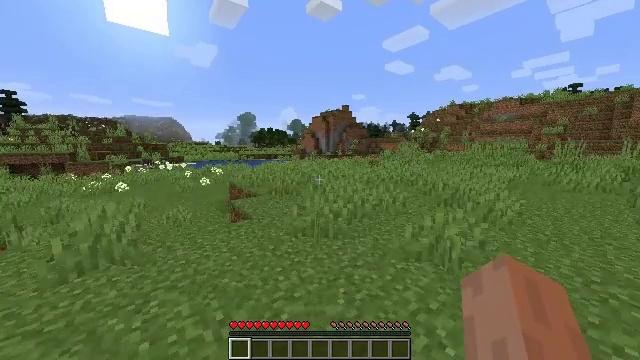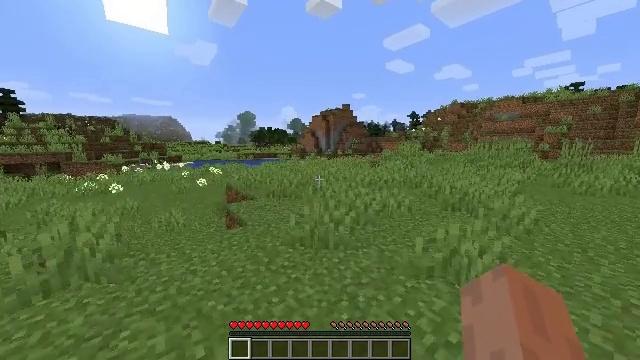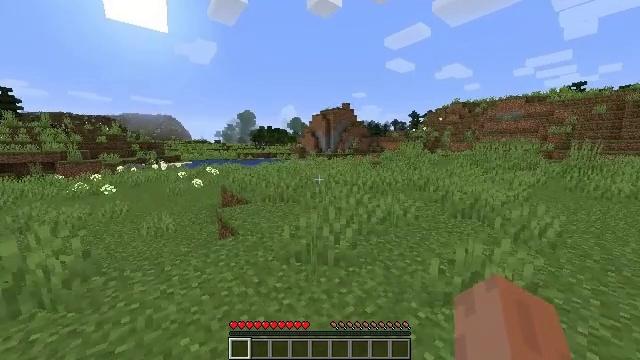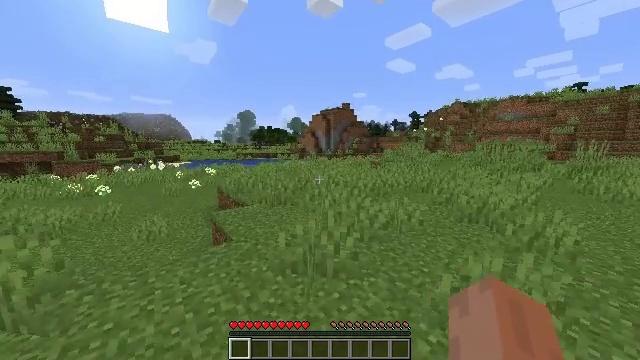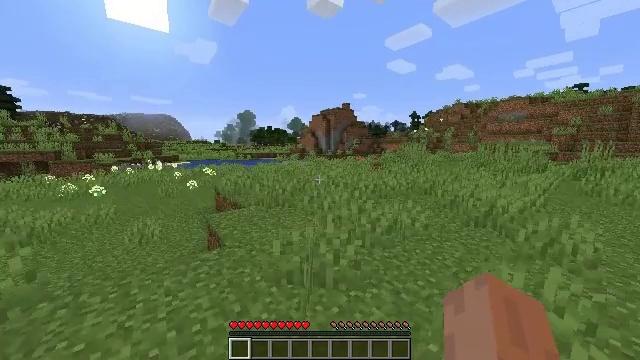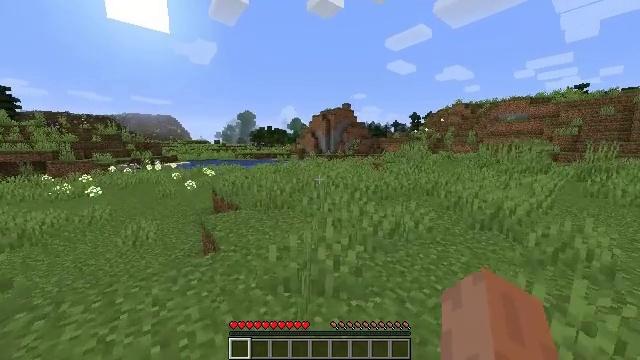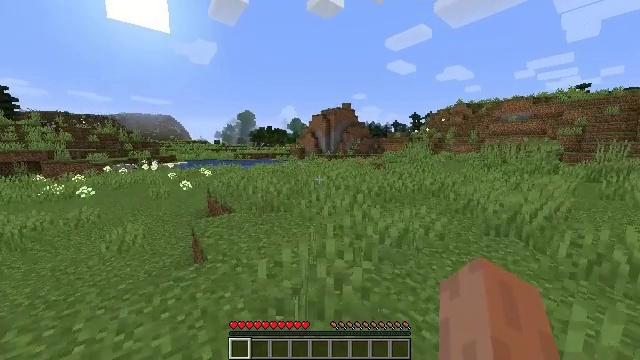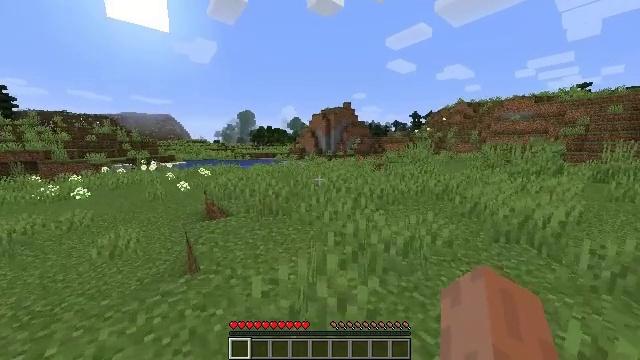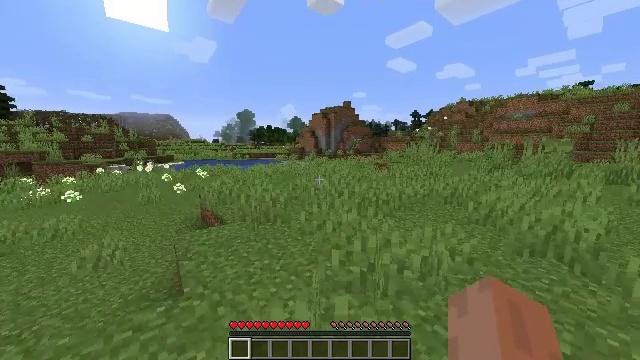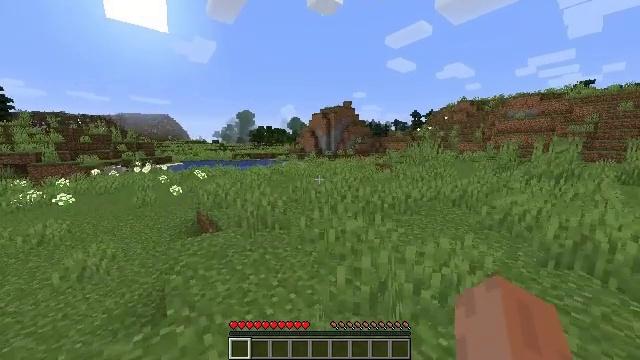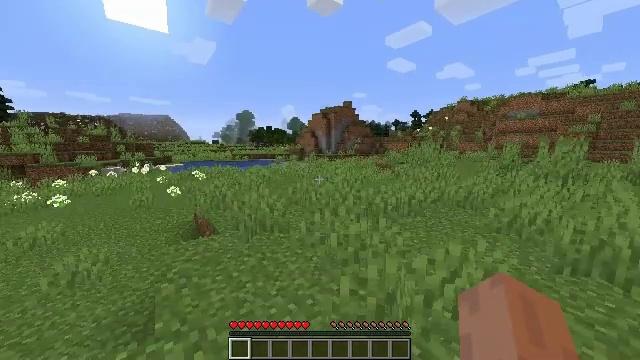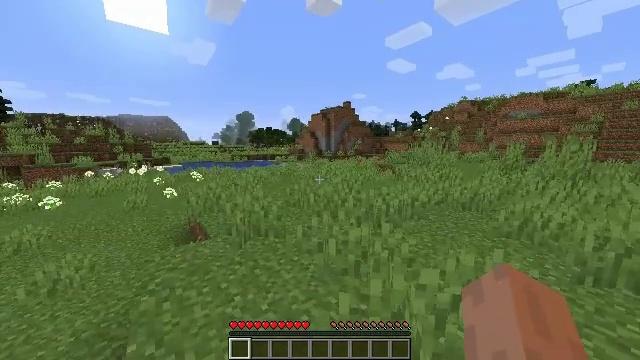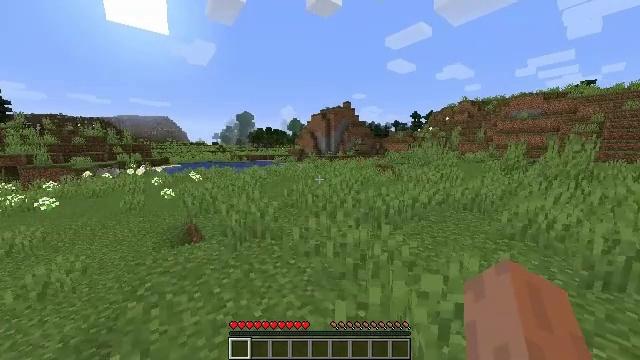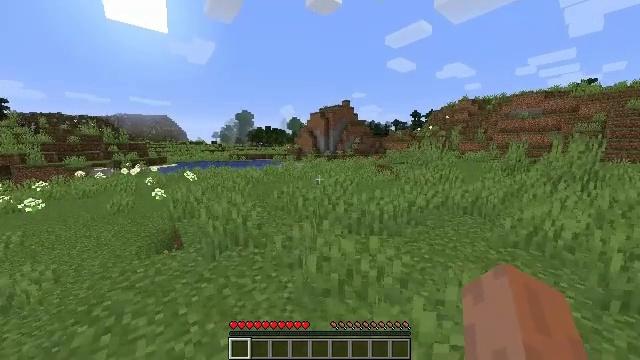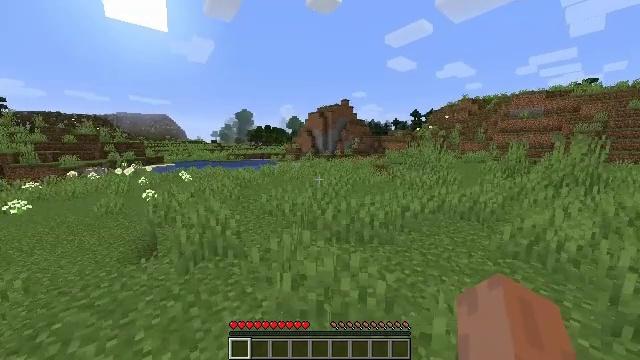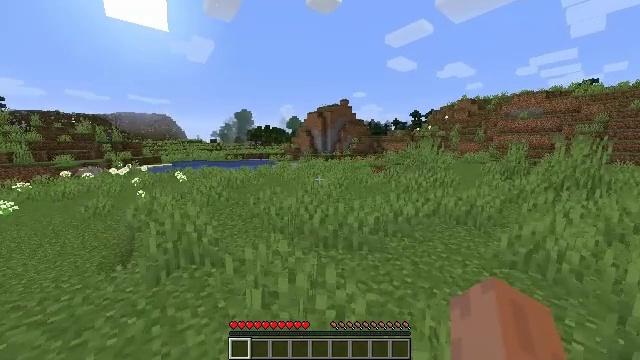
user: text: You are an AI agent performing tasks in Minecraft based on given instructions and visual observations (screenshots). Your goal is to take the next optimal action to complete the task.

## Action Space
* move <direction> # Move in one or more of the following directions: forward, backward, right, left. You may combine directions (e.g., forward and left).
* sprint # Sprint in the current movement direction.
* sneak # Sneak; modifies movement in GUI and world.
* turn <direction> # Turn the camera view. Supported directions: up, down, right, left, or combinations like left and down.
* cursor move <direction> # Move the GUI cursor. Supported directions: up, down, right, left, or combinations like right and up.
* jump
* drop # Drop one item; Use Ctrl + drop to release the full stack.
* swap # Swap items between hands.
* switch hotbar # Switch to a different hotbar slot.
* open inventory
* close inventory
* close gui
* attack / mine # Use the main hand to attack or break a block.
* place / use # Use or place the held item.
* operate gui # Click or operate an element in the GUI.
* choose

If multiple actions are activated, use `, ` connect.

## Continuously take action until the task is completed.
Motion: motion action
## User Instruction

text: Pick the peony from the grass.
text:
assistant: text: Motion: move forward, sprint
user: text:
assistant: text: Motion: move forward, sprint
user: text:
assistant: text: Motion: move forward, sprint
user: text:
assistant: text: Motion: move forward, sprint
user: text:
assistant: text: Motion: move forward, sprint
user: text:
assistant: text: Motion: move forward, sprint
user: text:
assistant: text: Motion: move forward
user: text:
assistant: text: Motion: move forward
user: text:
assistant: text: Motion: move forward
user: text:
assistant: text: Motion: move forward
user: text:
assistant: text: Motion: move forward and move right
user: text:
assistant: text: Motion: move forward and move right
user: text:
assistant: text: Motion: move forward and move right
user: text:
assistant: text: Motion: move forward and move right
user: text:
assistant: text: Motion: move forward and move right
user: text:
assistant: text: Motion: move forward and move right
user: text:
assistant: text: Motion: move forward and move right
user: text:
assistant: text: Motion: move forward and move right
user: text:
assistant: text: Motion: move forward and move right
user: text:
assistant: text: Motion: move forward and move right
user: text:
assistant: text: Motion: move forward and move right
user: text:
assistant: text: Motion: move forward and move right
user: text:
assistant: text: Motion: move forward and move right
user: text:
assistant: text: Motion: move forward and move right
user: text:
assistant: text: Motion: move forward and move right
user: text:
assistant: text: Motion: move forward and move right
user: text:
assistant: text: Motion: move forward and move right
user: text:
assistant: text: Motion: move forward and move right
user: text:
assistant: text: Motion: move forward and move right
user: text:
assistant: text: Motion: move forward and move right